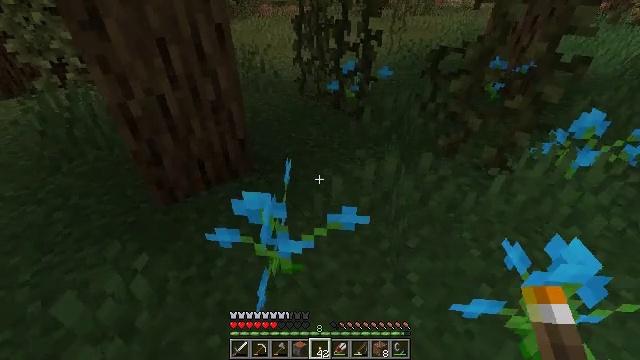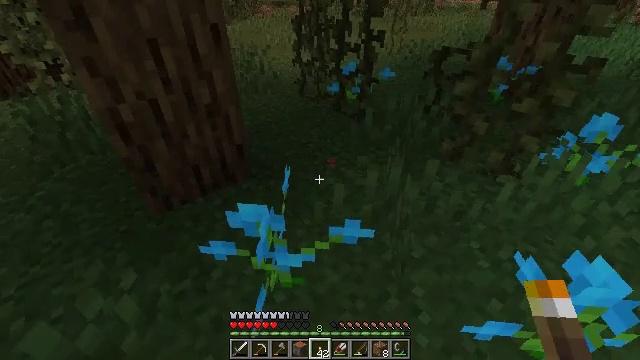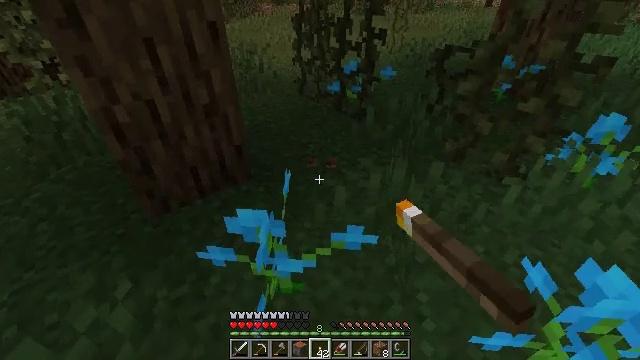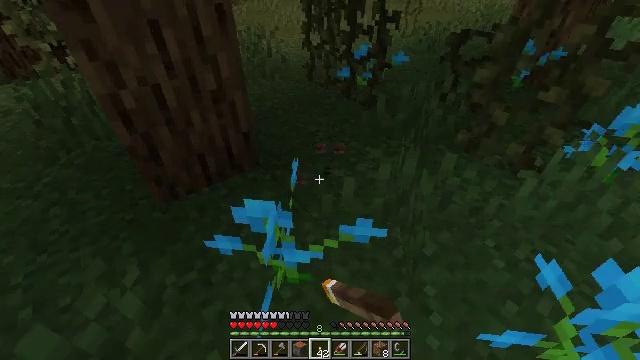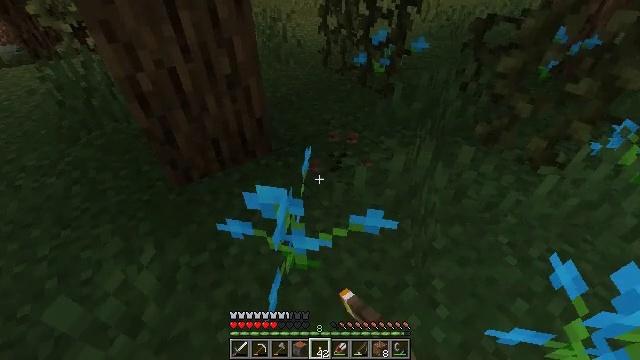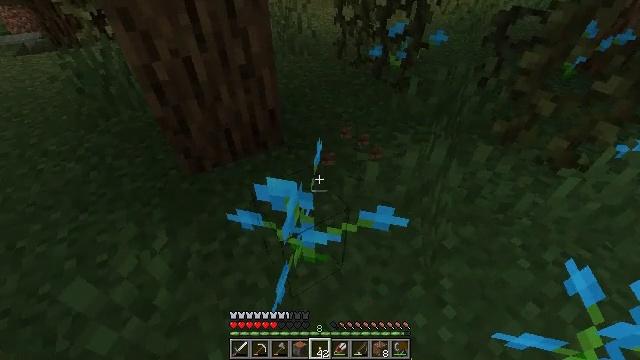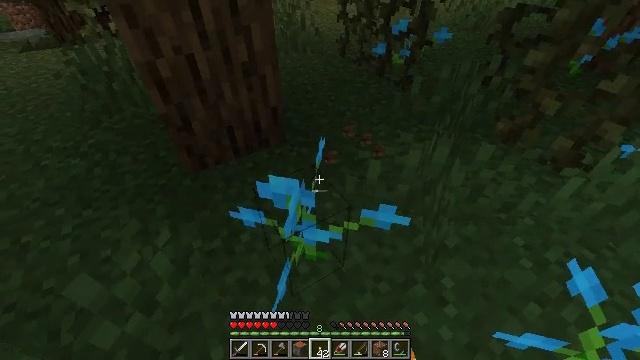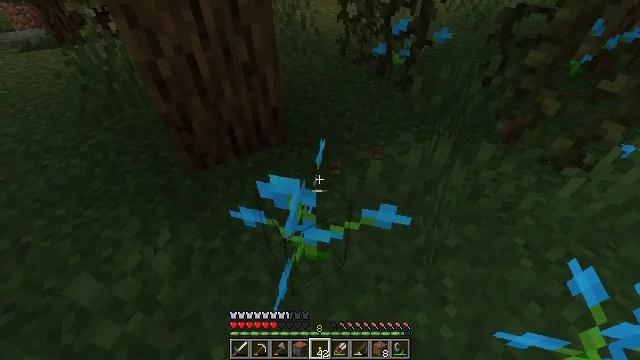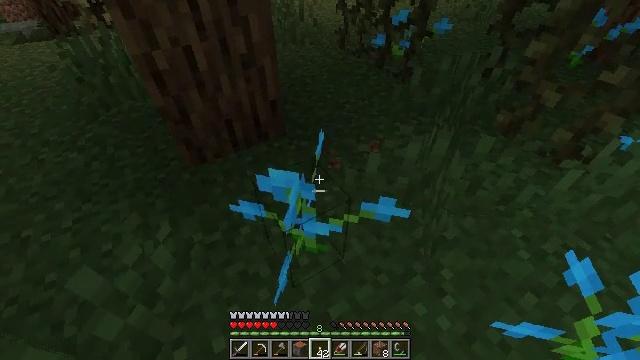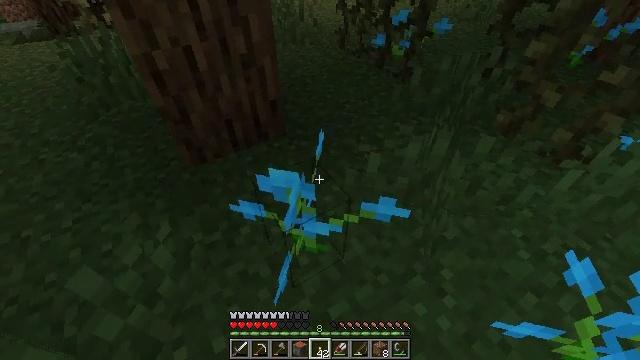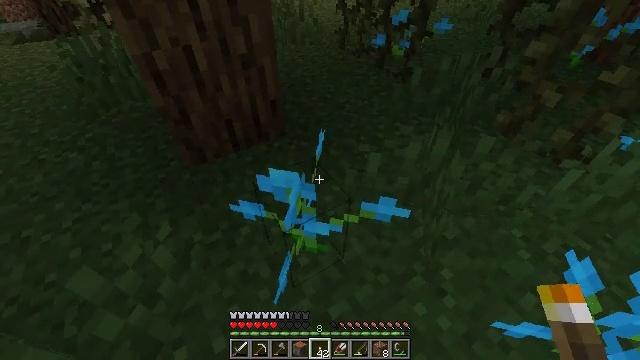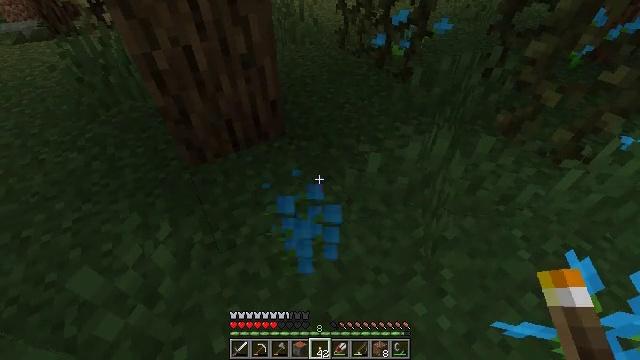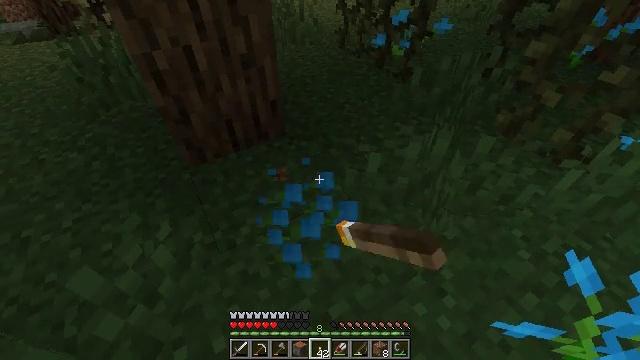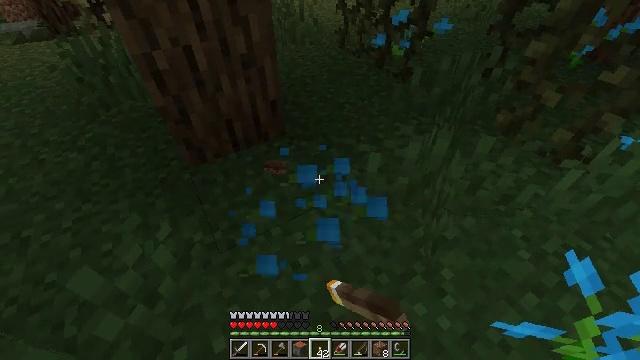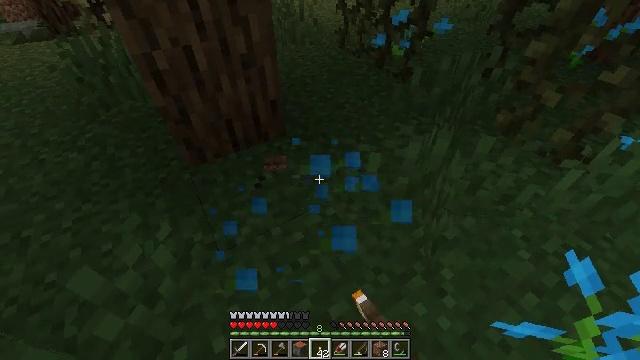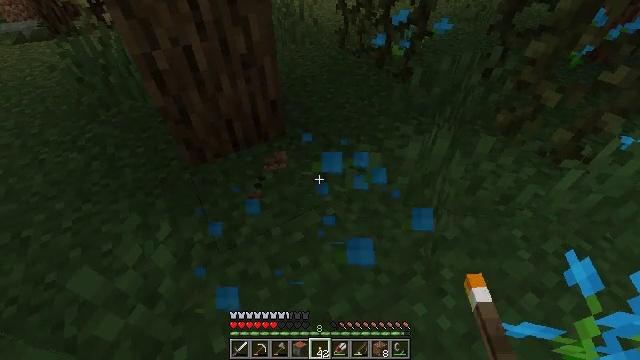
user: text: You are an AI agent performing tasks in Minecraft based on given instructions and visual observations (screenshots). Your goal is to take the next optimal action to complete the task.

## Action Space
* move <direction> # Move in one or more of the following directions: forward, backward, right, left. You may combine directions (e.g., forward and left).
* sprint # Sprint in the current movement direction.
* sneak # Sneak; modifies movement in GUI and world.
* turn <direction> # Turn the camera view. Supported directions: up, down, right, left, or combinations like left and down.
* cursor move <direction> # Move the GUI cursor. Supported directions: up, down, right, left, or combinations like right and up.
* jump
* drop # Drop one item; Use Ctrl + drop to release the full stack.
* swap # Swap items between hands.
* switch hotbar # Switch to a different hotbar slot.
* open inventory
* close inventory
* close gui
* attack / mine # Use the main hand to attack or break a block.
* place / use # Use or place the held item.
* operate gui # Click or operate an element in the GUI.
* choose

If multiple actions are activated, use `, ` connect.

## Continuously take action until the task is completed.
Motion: motion action
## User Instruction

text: Mine the blue orchid from the ground.
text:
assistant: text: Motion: attack / mine
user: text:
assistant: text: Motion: attack / mine
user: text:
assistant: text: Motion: turn left and down, attack / mine
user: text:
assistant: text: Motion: turn left and down, attack / mine
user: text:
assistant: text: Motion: turn left and down
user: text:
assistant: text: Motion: no_op
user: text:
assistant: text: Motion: no_op
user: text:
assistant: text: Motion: turn down
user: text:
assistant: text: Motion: no_op
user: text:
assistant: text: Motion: no_op
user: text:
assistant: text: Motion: attack / mine
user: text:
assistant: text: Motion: attack / mine
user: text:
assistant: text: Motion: attack / mine
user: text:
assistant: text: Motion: attack / mine
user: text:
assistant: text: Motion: attack / mine
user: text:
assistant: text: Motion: attack / mine
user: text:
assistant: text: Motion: no_op
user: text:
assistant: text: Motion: no_op
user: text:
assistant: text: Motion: turn right
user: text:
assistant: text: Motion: turn right
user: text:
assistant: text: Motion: turn right and up
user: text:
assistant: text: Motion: turn right and up
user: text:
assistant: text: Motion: turn right and up
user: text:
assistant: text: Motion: turn right and up
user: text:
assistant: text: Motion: no_op
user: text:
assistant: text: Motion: no_op
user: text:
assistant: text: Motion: no_op
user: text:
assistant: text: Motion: attack / mine
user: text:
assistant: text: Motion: attack / mine
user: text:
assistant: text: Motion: attack / mine